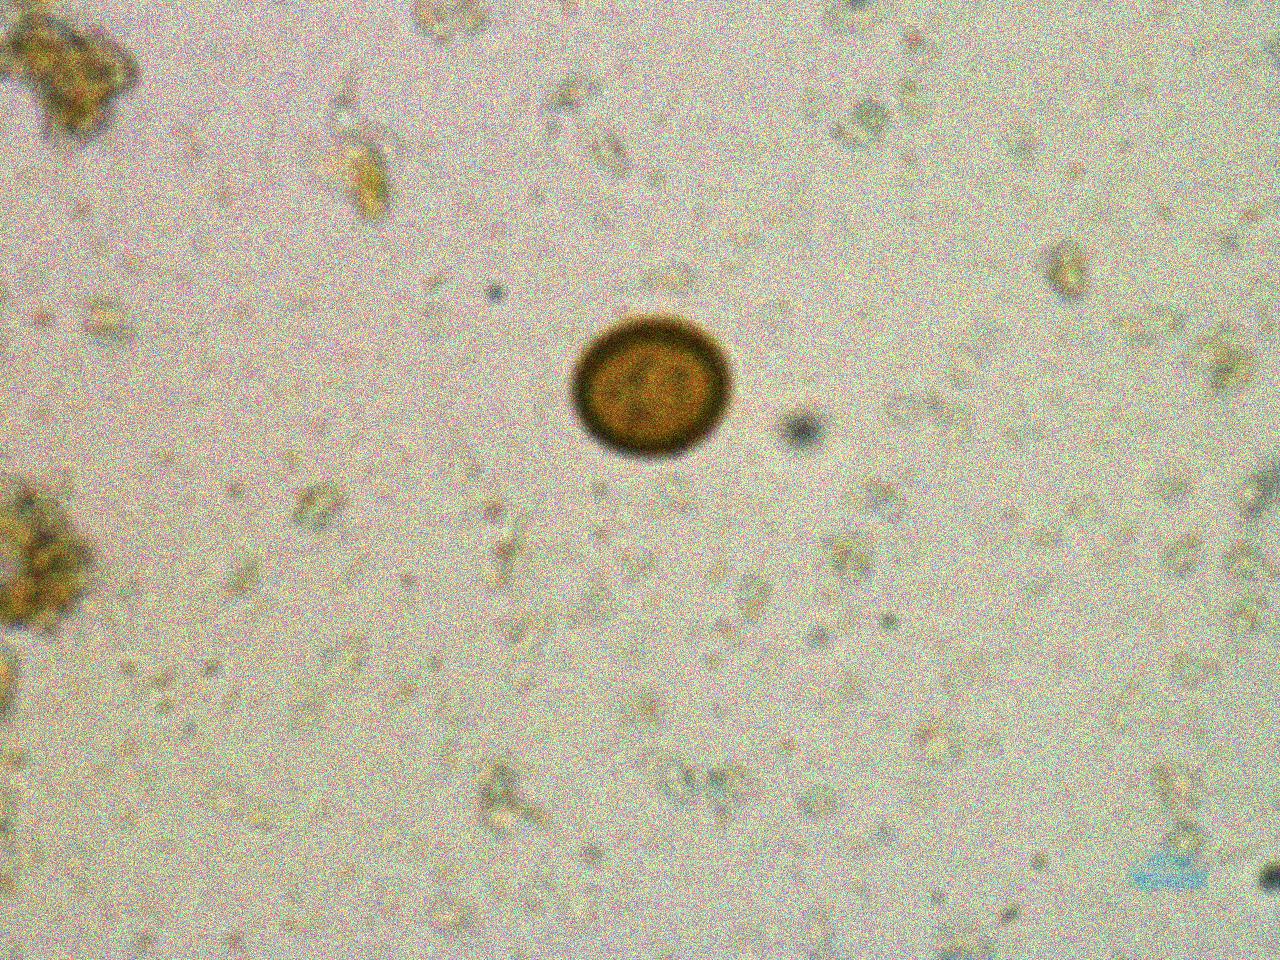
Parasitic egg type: Taenia spp. egg